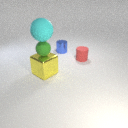
large cyan rubber sphere above small green rubber sphere